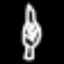
Label: leaf